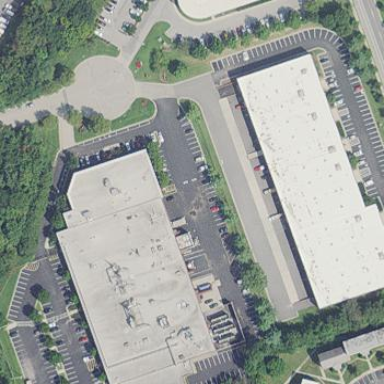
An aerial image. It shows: Commercial building.